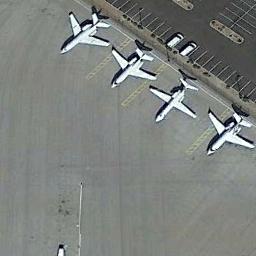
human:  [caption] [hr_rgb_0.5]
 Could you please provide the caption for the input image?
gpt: Four airplanes and two cars are parked on the open place .